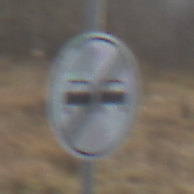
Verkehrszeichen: EndeUeberholverbot
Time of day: MorningAfternoon
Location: Outdoor (Nature)
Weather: PartlyCloudy
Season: NotSpecified
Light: Natural